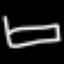
Label: bed